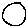
Label: circle